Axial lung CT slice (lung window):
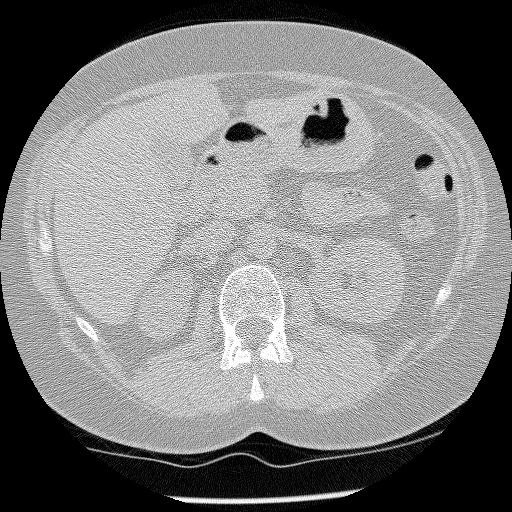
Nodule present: no